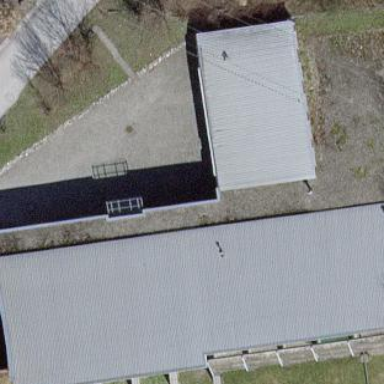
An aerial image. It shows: Building used for shooting sports.